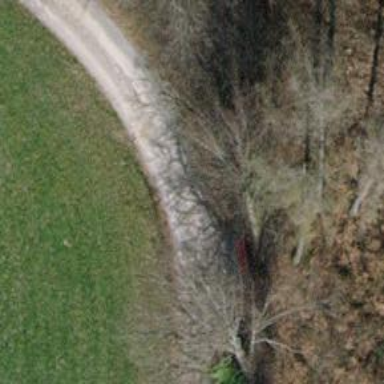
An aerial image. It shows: Red bench.